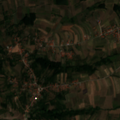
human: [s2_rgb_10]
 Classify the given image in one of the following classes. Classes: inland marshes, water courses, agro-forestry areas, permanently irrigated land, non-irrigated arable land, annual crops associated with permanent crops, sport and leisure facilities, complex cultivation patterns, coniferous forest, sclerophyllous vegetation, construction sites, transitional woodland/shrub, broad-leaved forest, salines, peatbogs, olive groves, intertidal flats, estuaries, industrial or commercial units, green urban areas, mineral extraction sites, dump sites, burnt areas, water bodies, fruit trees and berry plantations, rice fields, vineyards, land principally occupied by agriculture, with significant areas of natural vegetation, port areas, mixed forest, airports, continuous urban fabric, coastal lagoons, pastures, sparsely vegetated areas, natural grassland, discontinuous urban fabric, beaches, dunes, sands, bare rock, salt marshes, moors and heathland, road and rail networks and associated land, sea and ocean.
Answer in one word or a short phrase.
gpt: non-irrigated arable land, complex cultivation patterns, land principally occupied by agriculture, with significant areas of natural vegetation, broad-leaved forest